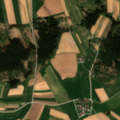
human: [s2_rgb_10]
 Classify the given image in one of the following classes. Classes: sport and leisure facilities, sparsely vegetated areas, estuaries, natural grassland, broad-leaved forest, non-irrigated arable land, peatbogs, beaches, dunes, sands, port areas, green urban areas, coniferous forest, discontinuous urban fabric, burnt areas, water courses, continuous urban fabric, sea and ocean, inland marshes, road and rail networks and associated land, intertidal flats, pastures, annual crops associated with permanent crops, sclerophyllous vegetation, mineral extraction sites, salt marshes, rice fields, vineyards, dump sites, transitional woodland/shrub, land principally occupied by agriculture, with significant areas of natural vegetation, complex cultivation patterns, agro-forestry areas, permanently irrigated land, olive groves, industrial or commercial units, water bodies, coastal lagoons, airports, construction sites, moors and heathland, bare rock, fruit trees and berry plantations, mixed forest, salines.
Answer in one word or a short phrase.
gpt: non-irrigated arable land, pastures, complex cultivation patterns, coniferous forest